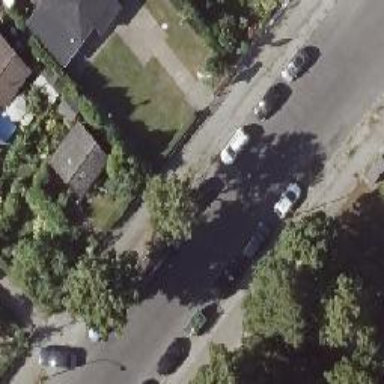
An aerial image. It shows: Unclassified road with asphalt surface offering on-street parallel parking on both sides.